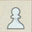
Piece: wP